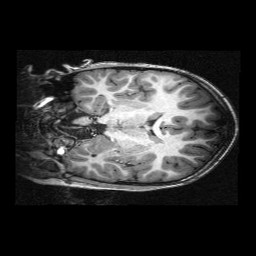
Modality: T1w
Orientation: coronal
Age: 10
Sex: male
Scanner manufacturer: siemens
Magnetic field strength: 3 T
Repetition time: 2.3 s
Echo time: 0.00336 s